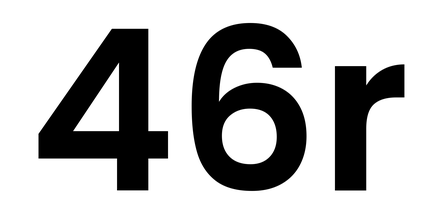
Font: Poppins-SemiBold